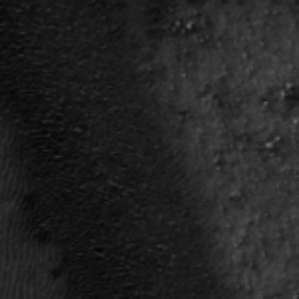
Label: frost